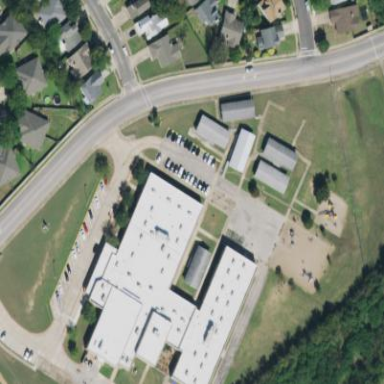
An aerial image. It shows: School building.